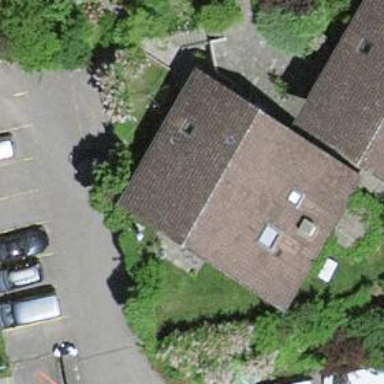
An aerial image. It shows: Parking entrance.